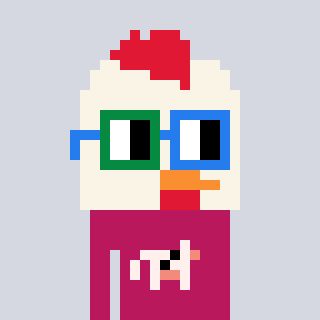
a pixel art character with square green and blue glasses, a chicken-shaped head and a darkpink-colored body on a cool background